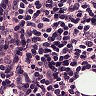
Metastatic tissue present: no